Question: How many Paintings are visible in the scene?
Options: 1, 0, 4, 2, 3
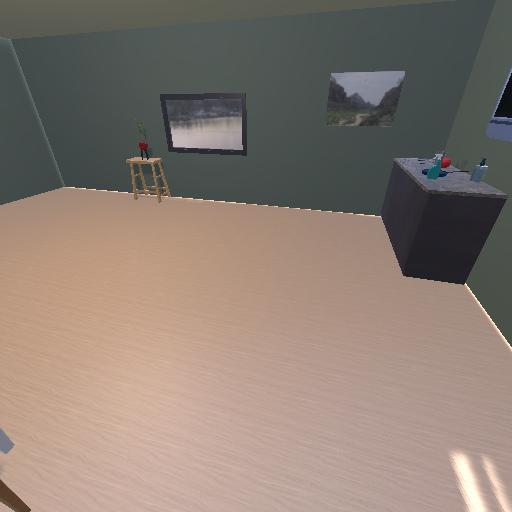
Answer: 1